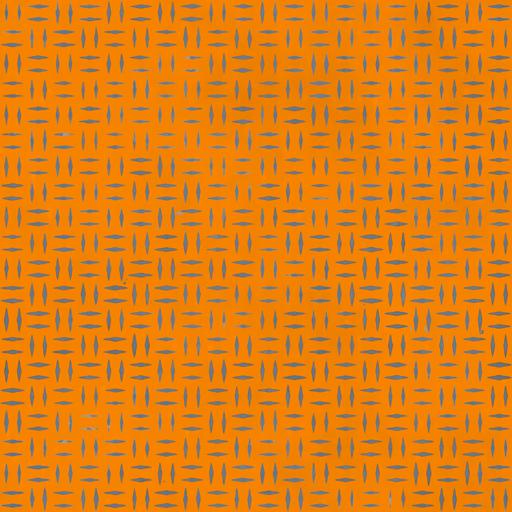
Tags: diamond plate floor industrial metal orange tread yellow